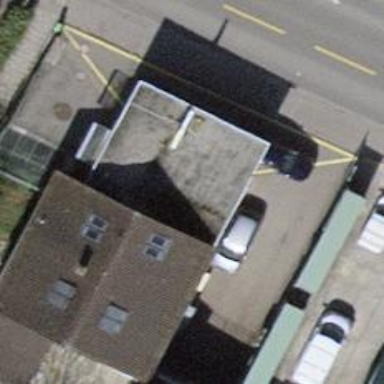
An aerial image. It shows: Fuel station.